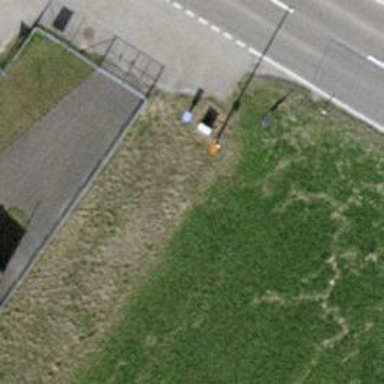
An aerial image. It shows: Aerial marker.